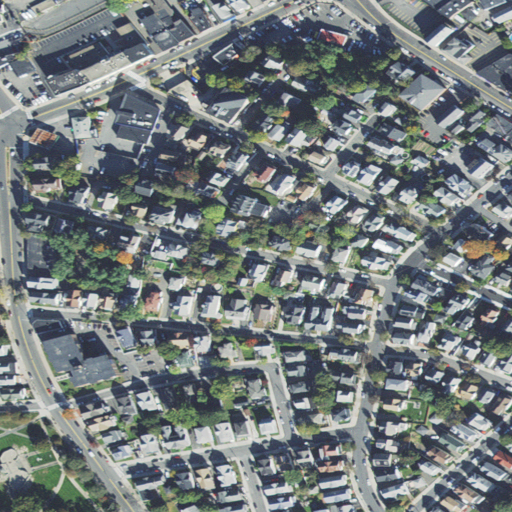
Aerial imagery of mountain in Massachusetts named Belmont Hill containing high intensity development, medium intensity development, open development, and low intensity development